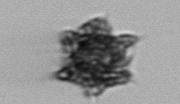
Label: Dictyocha